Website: ulta-beauty
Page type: address-validator
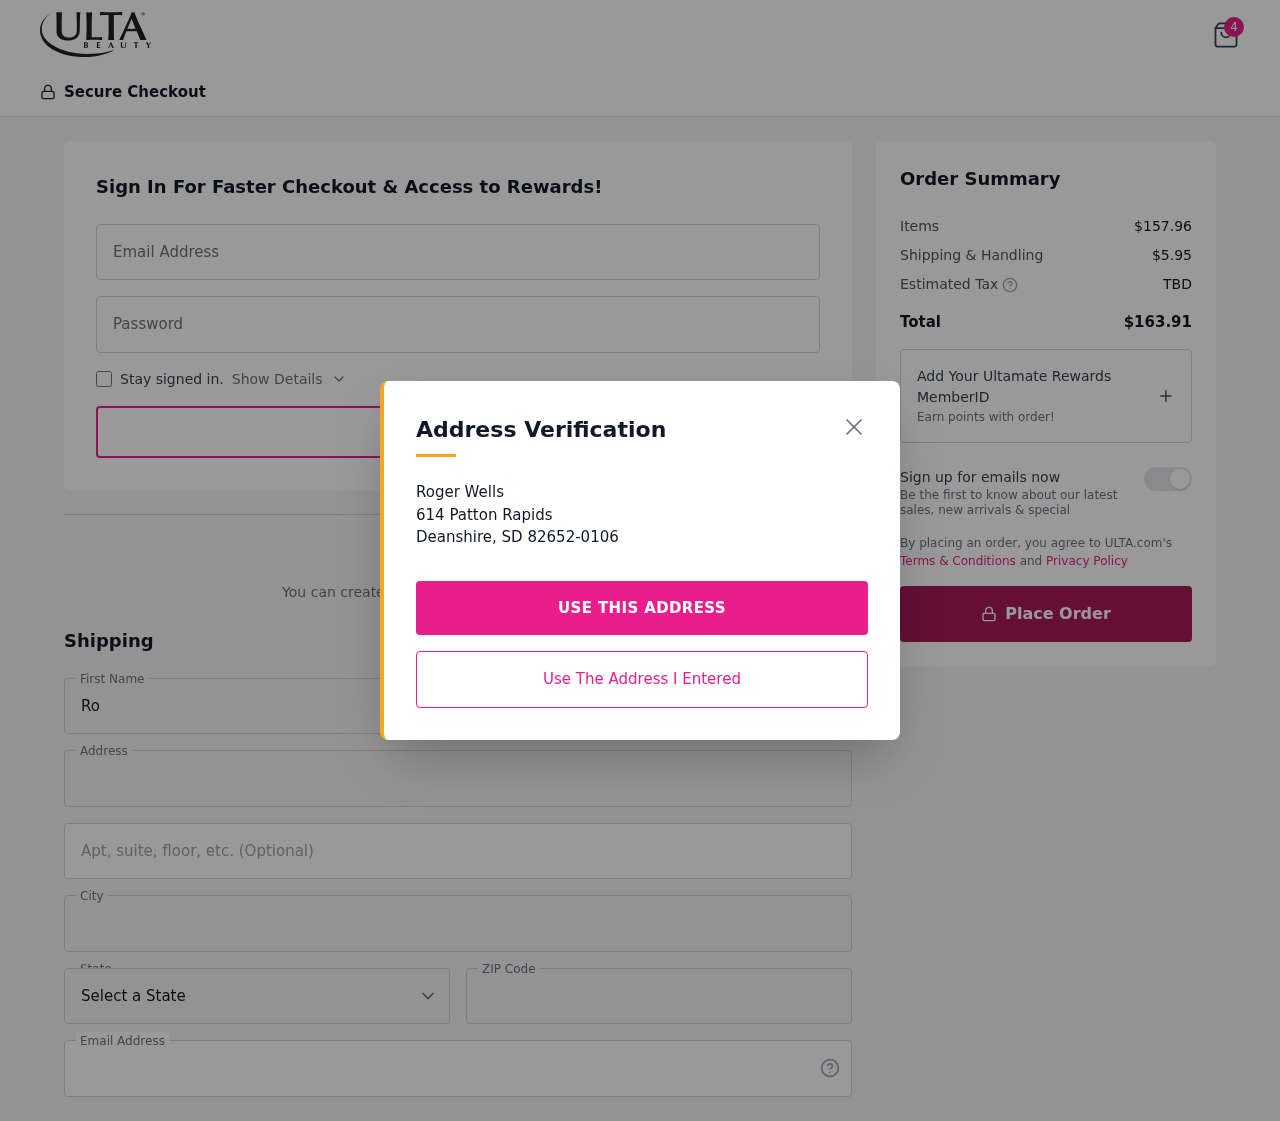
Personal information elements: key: PII_CITY
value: Deanshire
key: PII_EMAIL
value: rogerwells@hotmail.com
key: PII_FIRSTNAME
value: Roger
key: PII_LASTNAME
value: Wells
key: PII_POSTCODE
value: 82652
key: PII_STATE_ABBR
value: SD
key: PII_STREET
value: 614 Patton Rapids
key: PII_STREET2
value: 614 Patton Rapids
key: PII_FULLNAME2
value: Roger Wells
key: PII_CITY2
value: Deanshire
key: PII_STATE_ABBR2
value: SD
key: PII_POSTCODE_FULL
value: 82652
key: PII_POSTCODE_EXT
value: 0106
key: PII_POSTCODE_NUMERIC
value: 82652
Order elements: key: ORDER_NUM_ITEMS
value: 4
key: ORDER_SUBTOTAL
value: $157.96
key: ORDER_SHIPPING_COST
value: $5.95
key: ORDER_TOTAL
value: $163.91